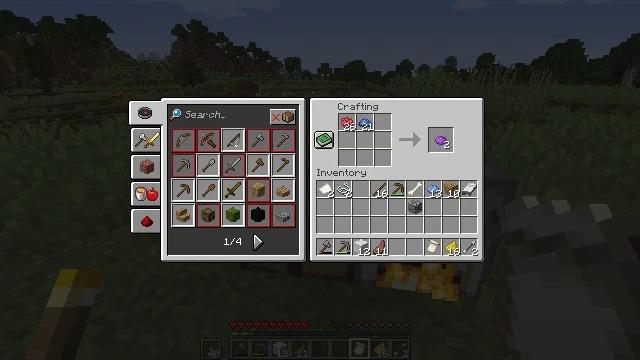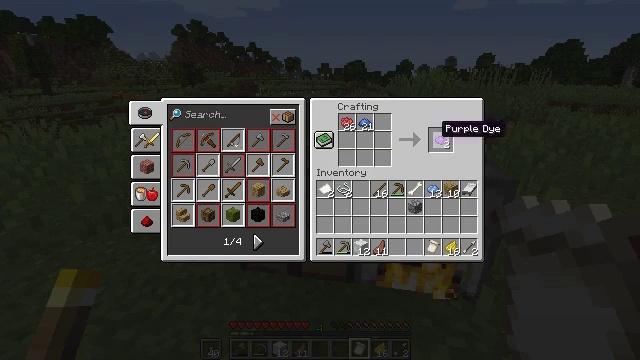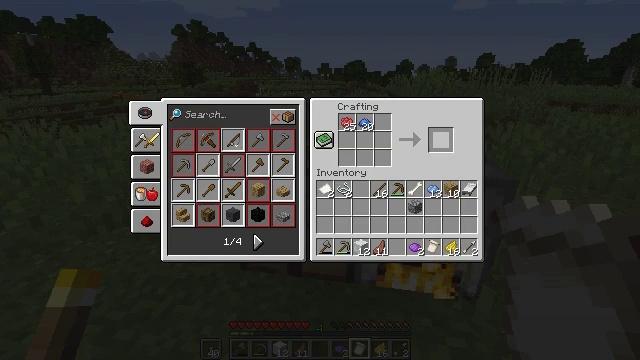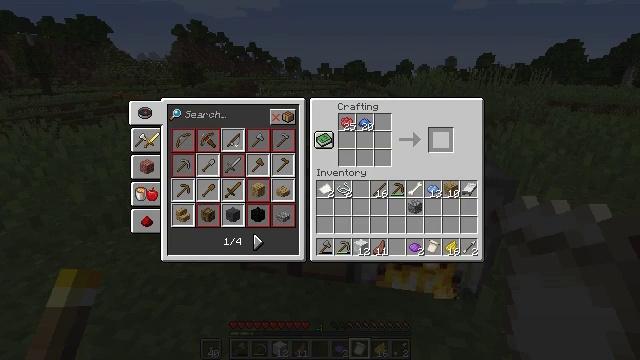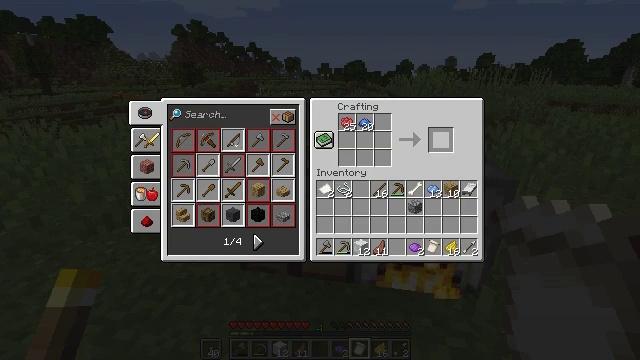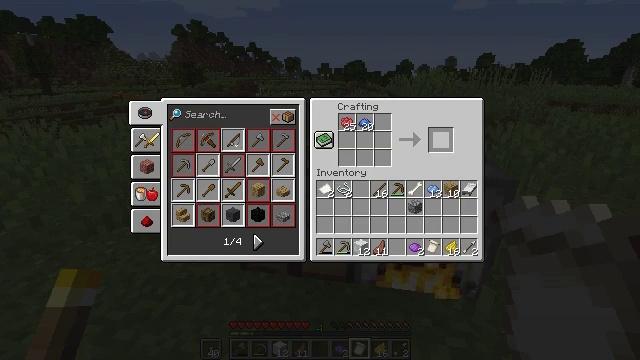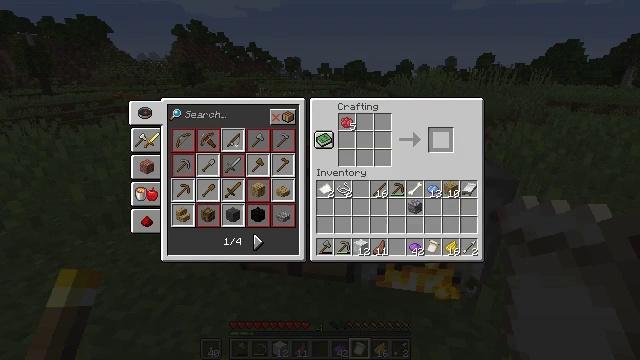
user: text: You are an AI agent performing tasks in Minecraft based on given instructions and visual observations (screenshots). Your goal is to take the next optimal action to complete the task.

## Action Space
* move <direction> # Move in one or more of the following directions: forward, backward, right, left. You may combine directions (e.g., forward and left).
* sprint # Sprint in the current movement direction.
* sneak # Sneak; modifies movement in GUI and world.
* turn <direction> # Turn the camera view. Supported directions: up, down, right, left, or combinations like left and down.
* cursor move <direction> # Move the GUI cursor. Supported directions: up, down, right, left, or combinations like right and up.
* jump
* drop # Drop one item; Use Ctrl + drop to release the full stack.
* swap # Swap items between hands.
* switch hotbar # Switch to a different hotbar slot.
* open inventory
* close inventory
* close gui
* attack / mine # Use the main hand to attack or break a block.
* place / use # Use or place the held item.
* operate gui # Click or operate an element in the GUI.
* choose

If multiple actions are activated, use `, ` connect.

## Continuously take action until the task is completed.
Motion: motion action
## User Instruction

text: Combine dyes to make purple dye.
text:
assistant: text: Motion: sneak
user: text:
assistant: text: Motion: sneak, operate gui
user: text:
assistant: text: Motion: sneak, operate gui
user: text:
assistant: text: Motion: sneak, operate gui
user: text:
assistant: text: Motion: sneak, operate gui
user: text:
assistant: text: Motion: sneak
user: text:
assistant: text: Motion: sneak